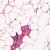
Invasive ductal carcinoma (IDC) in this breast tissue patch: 0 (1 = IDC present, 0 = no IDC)